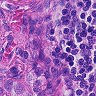
Metastatic tissue present: yes